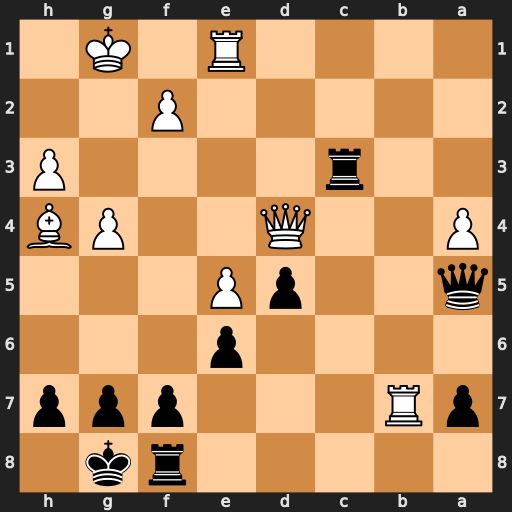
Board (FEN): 5rk1/pR3ppp/4p3/q2pP3/P2Q2PB/2r4P/5P2/4R1K1
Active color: b
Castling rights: -
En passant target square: -
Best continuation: Rxh3 Reb1 Rxh4